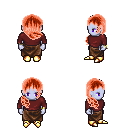
a pixel art fantasy rpg character, female body template, dark elf, purple skin, maroon long-sleeve shirt, robe skirt, red right-swept hairstyle, bracelets, gold boots, four views (front, back, left, right), 2x2 character sprite sheet, small pixel art, hard edges, no anti-aliasing